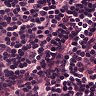
Metastatic tissue present: no